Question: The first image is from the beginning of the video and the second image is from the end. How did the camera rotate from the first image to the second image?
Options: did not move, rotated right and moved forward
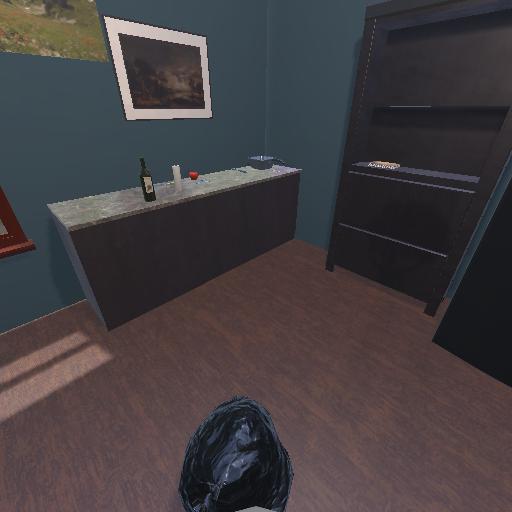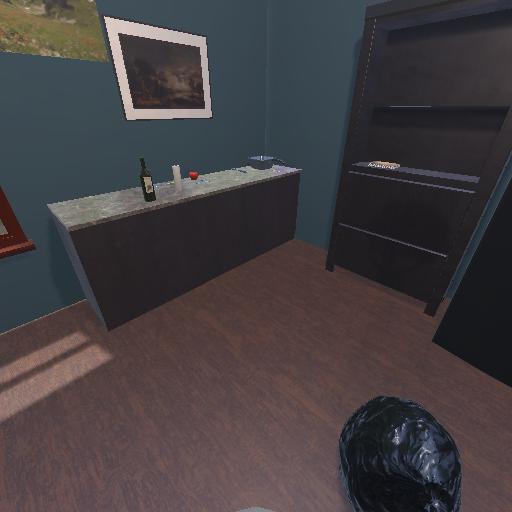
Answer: did not move